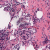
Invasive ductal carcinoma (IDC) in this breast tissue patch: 0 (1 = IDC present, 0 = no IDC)